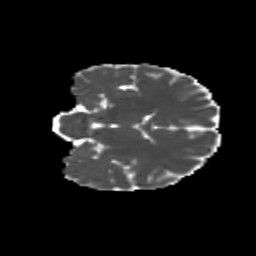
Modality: MD
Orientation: coronal
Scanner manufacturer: siemens
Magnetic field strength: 3 T
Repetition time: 9.2 s
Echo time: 0.084 s